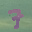
Label: 7